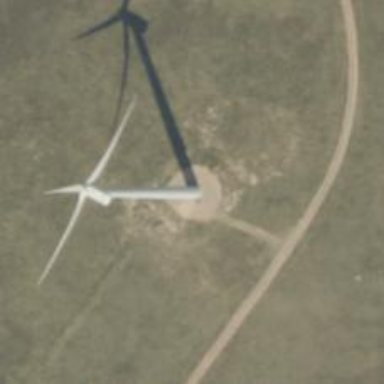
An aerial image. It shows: Wind generator powered by wind turbine.